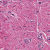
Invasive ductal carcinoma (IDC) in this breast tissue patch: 1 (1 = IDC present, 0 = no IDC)